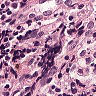
Metastatic tissue present: no